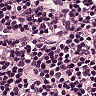
Metastatic tissue present: no